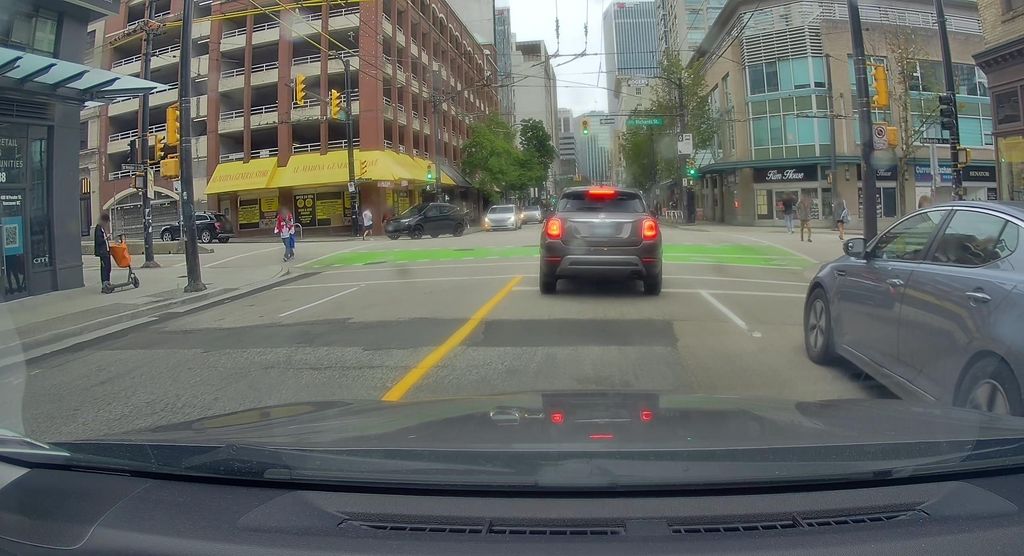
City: vancouver